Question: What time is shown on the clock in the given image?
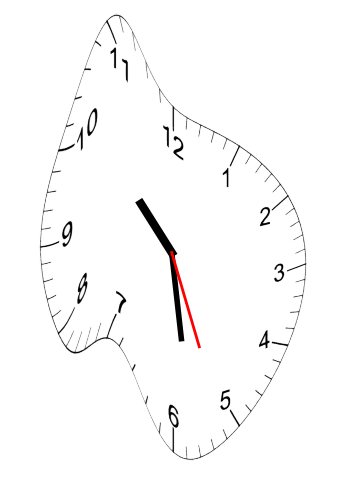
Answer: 10:28:26